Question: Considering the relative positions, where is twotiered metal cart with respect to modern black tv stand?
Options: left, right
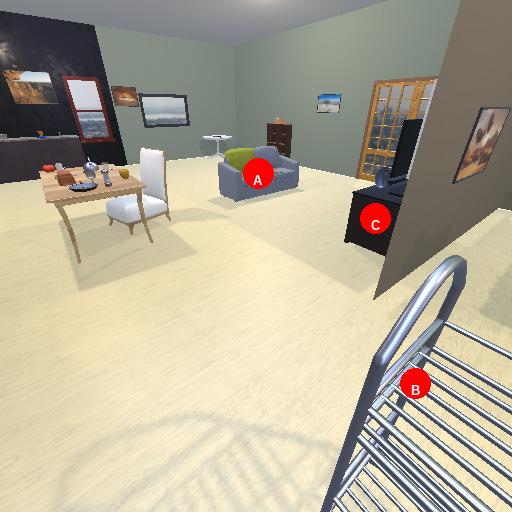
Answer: left